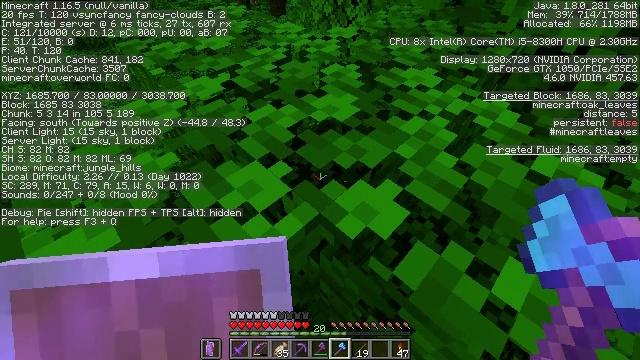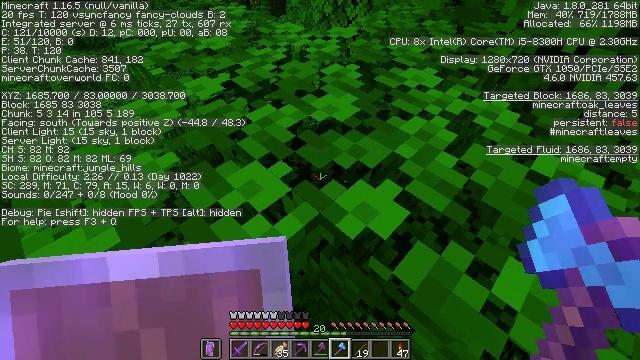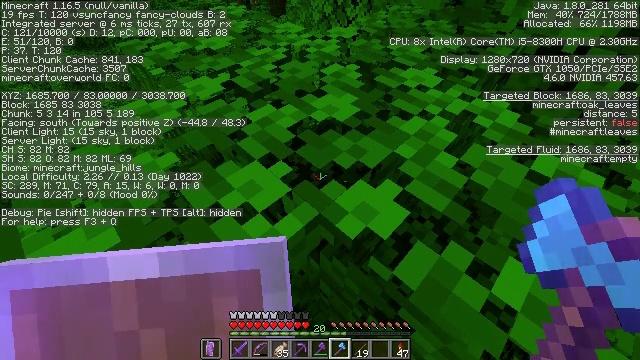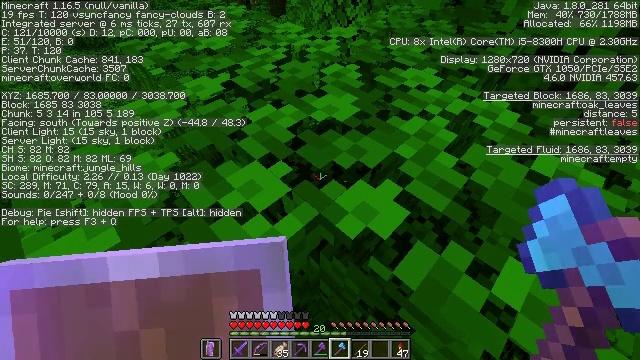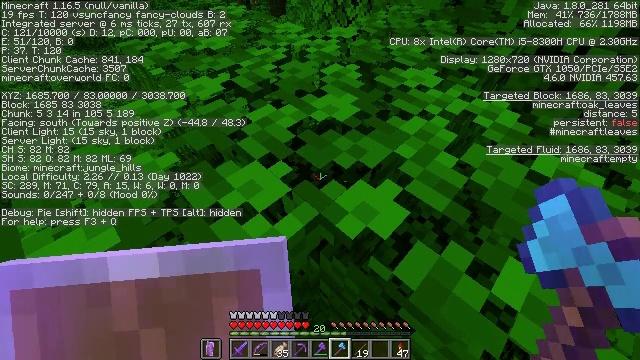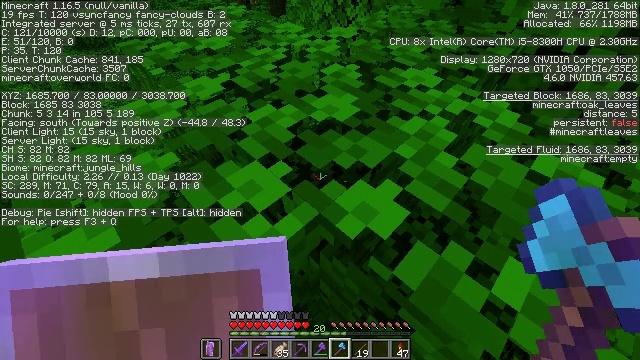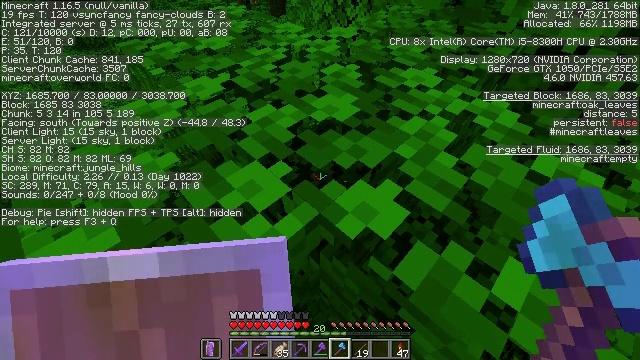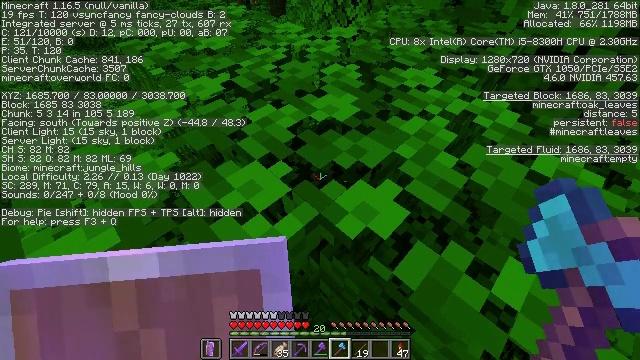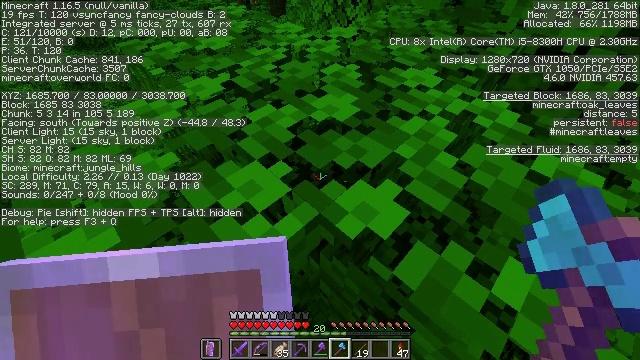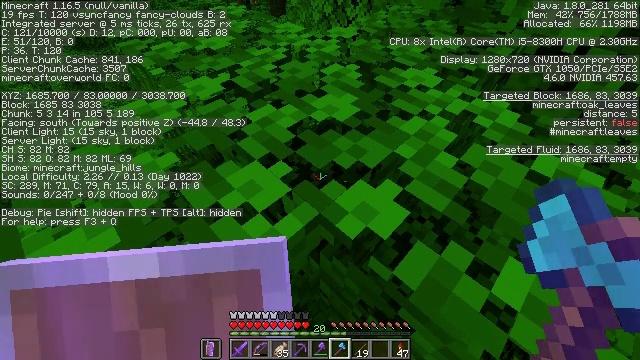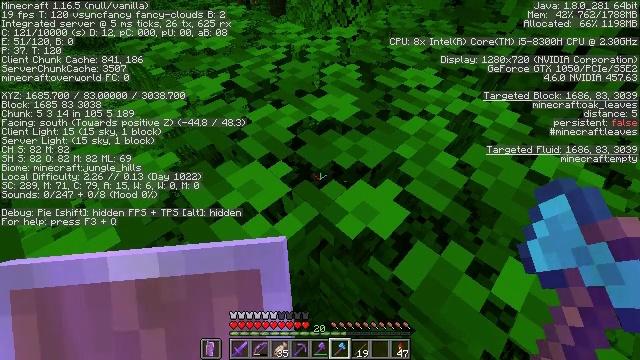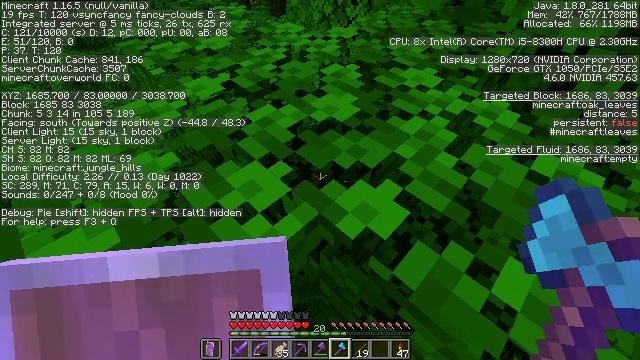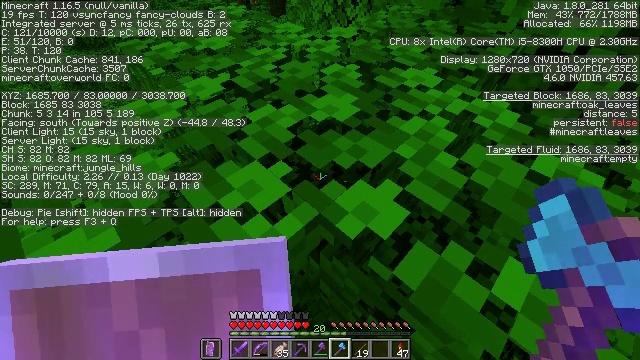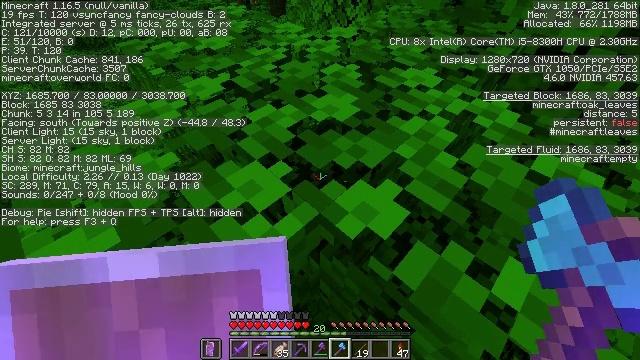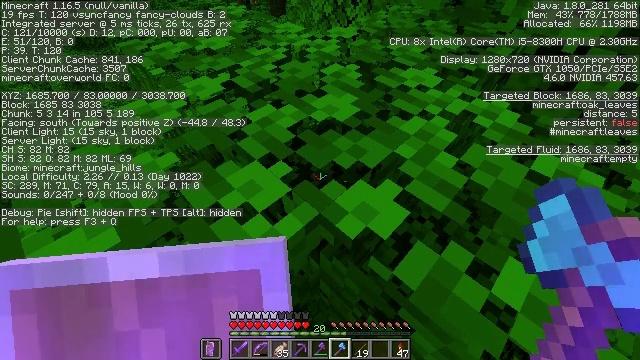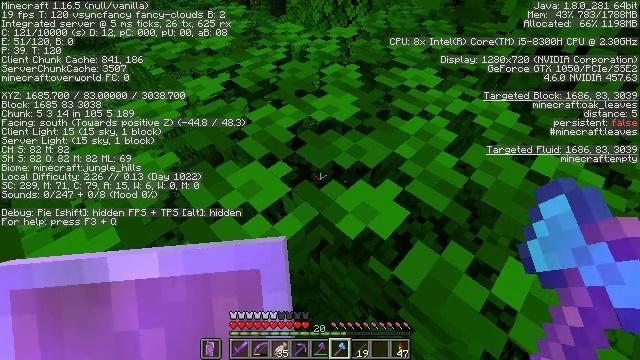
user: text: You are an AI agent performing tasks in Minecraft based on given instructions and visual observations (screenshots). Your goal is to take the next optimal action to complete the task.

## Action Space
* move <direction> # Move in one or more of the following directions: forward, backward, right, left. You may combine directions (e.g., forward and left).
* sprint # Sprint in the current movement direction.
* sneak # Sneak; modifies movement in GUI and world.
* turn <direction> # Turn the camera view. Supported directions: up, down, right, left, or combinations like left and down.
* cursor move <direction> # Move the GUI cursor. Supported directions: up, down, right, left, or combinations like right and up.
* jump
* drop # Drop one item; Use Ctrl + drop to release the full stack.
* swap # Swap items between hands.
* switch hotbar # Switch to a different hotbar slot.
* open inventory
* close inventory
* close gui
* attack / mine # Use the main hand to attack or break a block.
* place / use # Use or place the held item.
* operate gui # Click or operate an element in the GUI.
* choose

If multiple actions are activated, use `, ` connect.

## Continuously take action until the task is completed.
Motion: motion action
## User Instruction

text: Gather oak leaves by attacking.
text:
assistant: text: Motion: no_op
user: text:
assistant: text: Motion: no_op
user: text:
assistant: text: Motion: no_op
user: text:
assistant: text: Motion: no_op
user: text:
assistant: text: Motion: no_op
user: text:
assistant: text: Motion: no_op
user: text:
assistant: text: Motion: no_op
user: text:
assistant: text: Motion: no_op
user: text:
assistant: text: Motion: no_op
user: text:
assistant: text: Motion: no_op
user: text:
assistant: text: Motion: no_op
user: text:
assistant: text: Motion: no_op
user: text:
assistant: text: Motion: no_op
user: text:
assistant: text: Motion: no_op
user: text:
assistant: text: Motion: no_op
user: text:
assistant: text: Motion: no_op
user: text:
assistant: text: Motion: no_op
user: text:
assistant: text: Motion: no_op
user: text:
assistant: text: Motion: no_op
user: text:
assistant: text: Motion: no_op
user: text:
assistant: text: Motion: no_op
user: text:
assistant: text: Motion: no_op
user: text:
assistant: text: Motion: no_op
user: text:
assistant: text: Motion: no_op
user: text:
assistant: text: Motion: no_op
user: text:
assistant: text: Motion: turn right and up
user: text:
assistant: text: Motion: turn right and up
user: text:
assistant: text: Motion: turn up
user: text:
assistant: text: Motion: no_op
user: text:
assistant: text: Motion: no_op